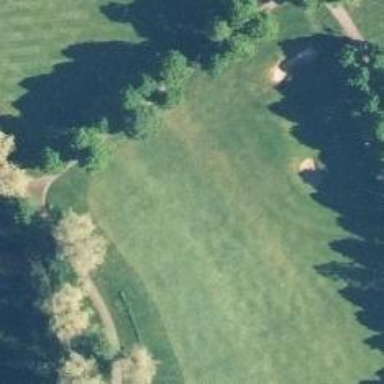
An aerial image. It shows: Golf hole.